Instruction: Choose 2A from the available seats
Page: seats
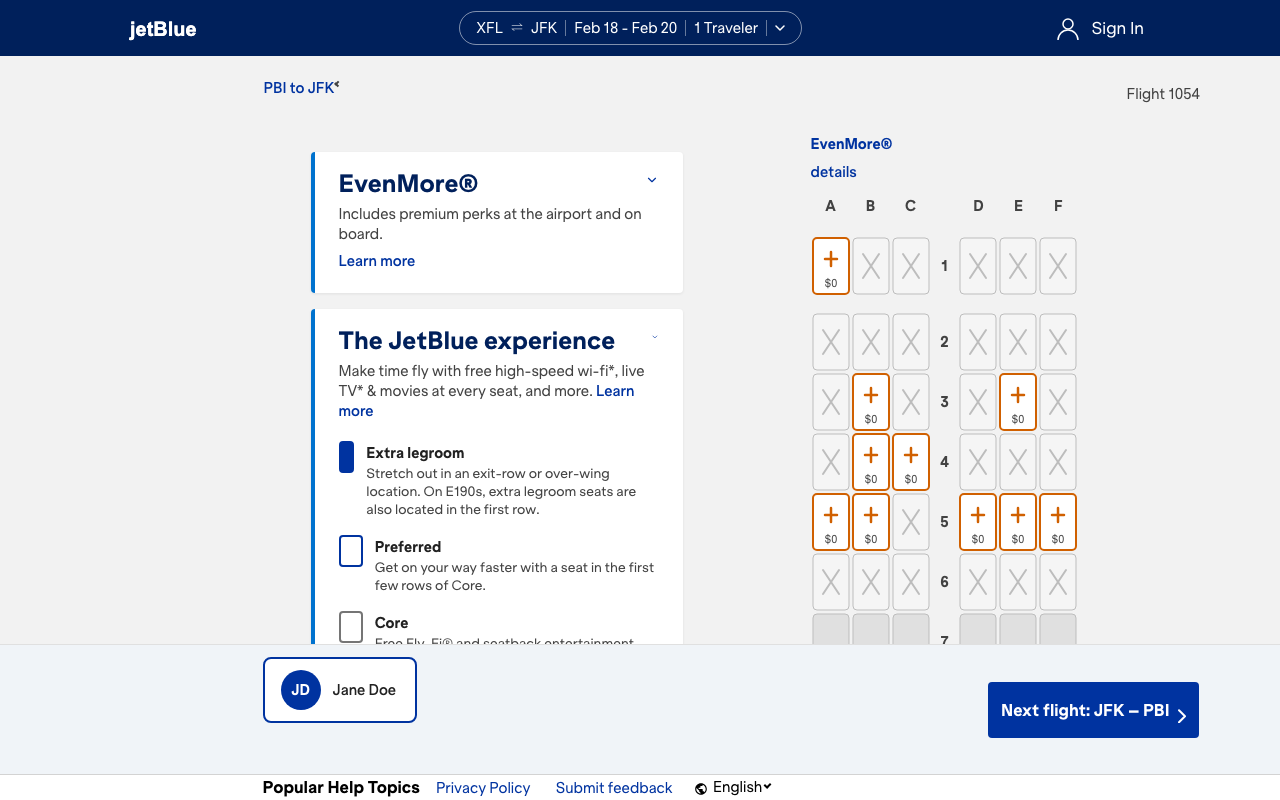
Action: click